Question:
this will delete objects in BLOG but not in LABEL. I thought coredata would delete in both intities automatically? Do I have to do it manually on each entity? How do I do that LABEL doesn't have a remove method.
'''
//delete records from database no longer needed
for (NSManagedObject *blogTBD in deleteArray) {
//Delete object from BLOG
[self.managedObjectContext deleteObject: blogTBD];
}
'''
also in my BLOG.h file there are four methods. Can someone explain why they are used for since I can't seem to use them for anything useful.
'''
- (void)addLabelsObject:(LABEL *)value;
- (void)removeLabelsObject:(LABEL *)value;
- (void)addLabels:(NSSet *)values;
- (void)removeLabels:(NSSet *)values;
'''
In my head the logic would be [blogObj addLabels: nssetoflabels] to add new labels in LABEL or [blogObj removeLabelsObject: label] to delete labels in LABEL but none of that works.
Here is how I'm adding labels to LABEL for each blog, it's the only way I got it to work:
'''
for (int i = 0; i < newCategory.count; i++) {
LABEL *blogLabels = [NSEntityDescription insertNewObjectForEntityForName:@"LABEL" inManagedObjectContext:self.managedObjectContext];
blogLabels.categories = [NSString stringWithFormat:@"%@", newCategory[i]];
//Assign relatioship - add labels to blog
blogLabels.blog_labels = myBlog;
//save label
[self.managedObjectContext save:&error];
}
'''
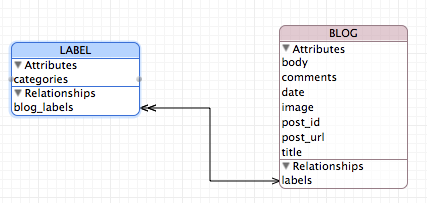
Answer: You have to change the <URL> in your model from "Nullify" to "Cascade".

Nullify is the default, because it's the safest. Nullify doesn't delete anything, it just sets the inverse relationship to Null.
Cascade will delete the object(s) at the destination of the relationship.
---
regarding your second question, those methods work exactly like you think they do.
Why they don't work? I have no idea. They should work.